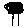
Label: tree